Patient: sex M, age 26
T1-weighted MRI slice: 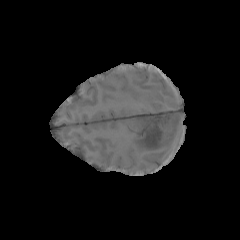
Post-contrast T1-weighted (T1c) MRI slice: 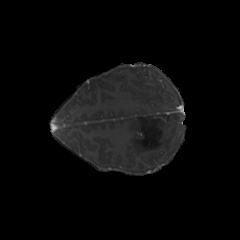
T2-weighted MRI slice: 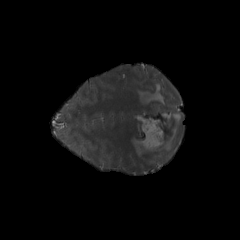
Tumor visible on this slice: yes
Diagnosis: Astrocytoma, IDH-mutant
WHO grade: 4